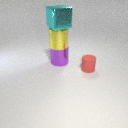
large cyan metal cube above large purple metal cylinder